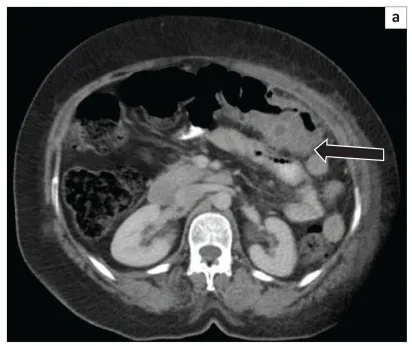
Selected axial computed tomography images demonstrated.
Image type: radiology (ct)